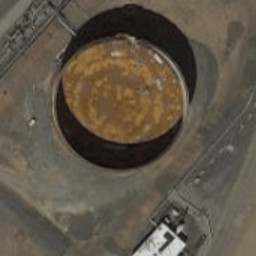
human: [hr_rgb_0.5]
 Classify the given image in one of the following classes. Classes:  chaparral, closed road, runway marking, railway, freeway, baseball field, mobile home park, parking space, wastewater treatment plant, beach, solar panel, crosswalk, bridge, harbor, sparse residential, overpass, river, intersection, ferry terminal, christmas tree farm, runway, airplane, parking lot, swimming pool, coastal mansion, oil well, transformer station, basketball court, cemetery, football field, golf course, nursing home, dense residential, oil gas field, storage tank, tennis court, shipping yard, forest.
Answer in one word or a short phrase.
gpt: storage tank